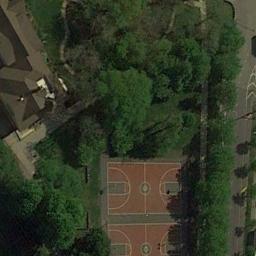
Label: basketball_court